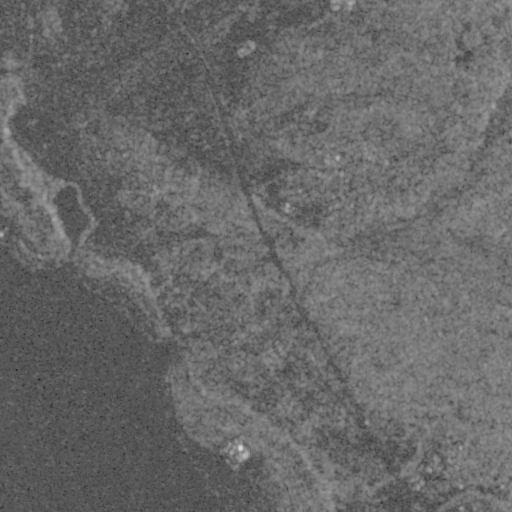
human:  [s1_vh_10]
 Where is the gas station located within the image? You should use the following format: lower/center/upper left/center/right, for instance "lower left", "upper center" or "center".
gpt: The gas station is located in the lower right of the image.
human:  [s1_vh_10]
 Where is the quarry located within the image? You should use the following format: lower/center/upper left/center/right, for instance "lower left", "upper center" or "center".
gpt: The quarry is located in the upper right of the image.
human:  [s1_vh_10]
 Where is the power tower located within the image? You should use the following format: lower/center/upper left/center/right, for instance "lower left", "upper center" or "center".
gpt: There is no power tower in the image.

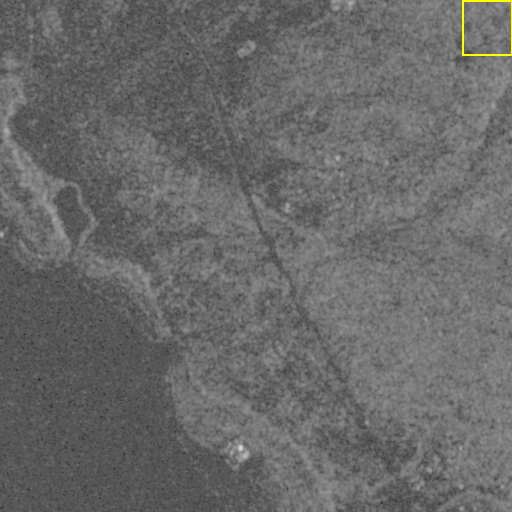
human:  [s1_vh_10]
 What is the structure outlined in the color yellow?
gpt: The structure outlined in yellow is a quarry.
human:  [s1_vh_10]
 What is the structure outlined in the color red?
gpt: There is no red outline.